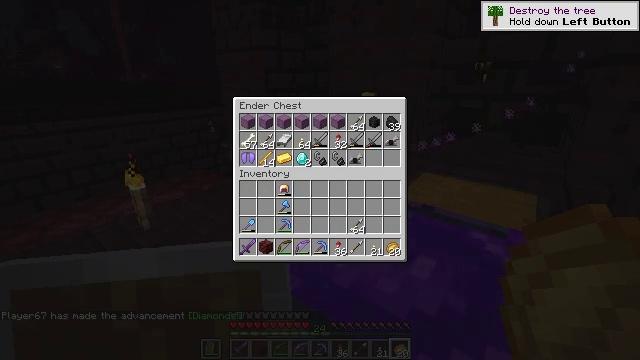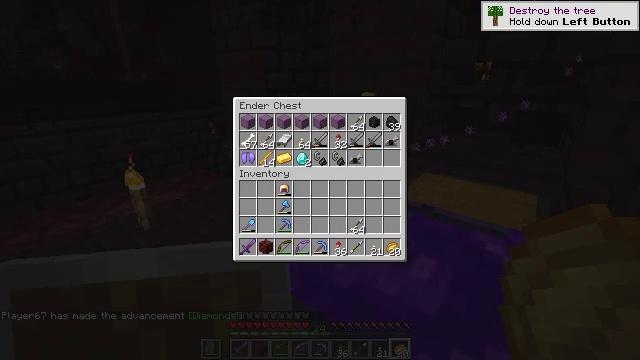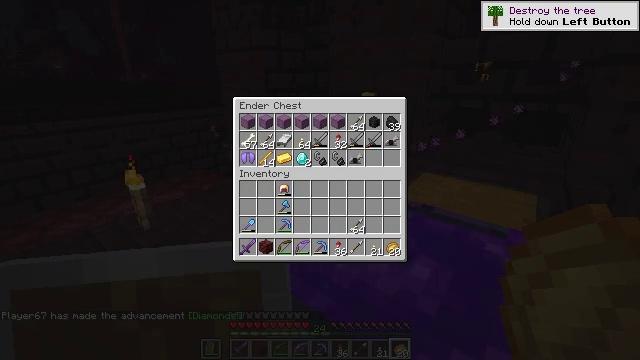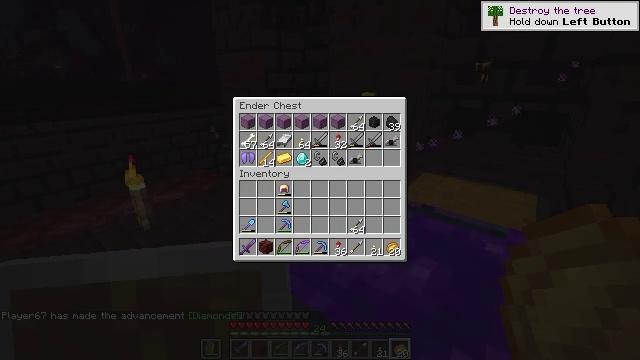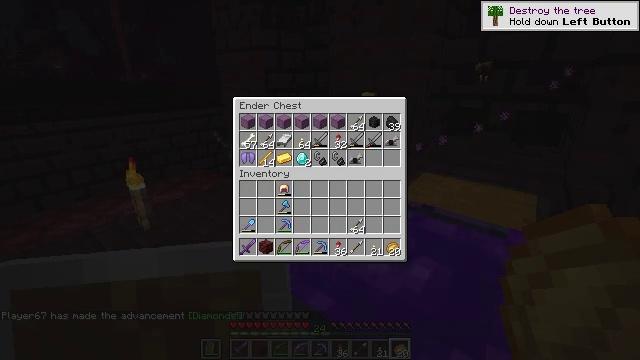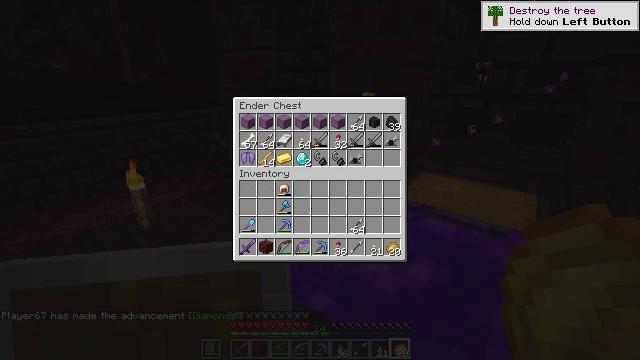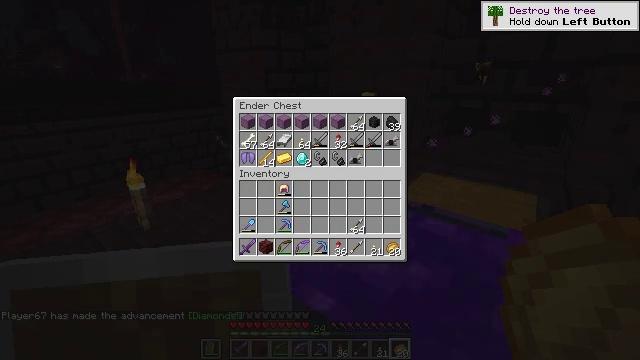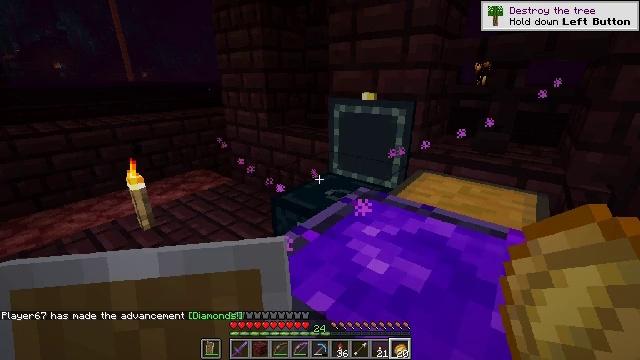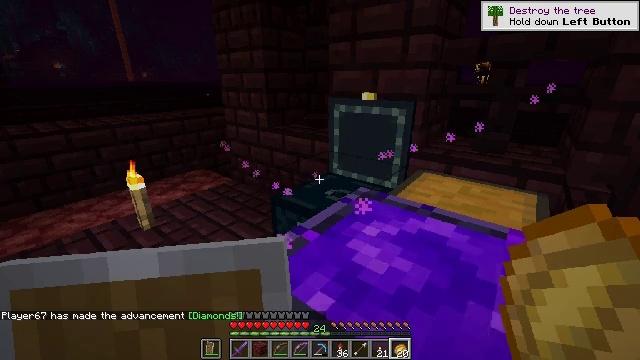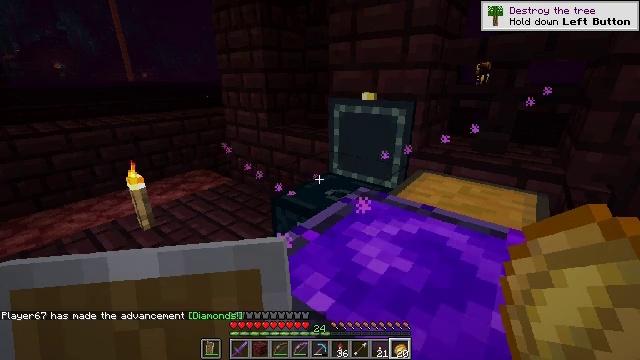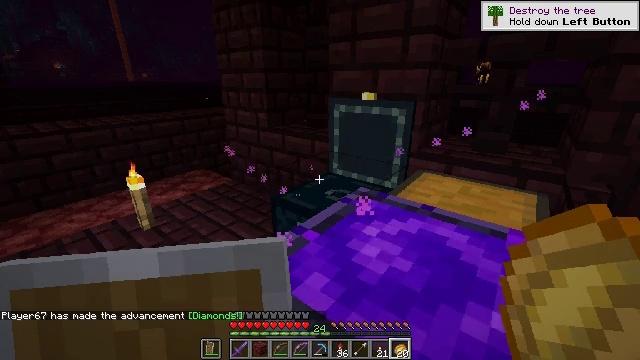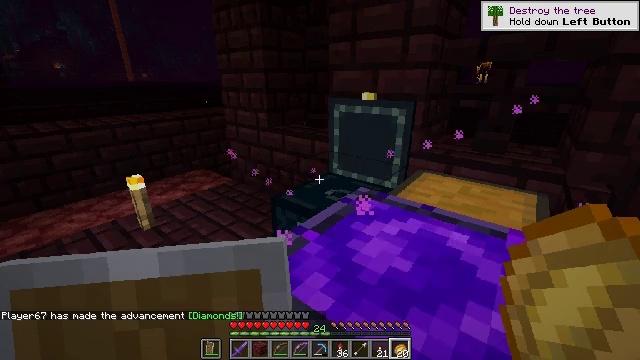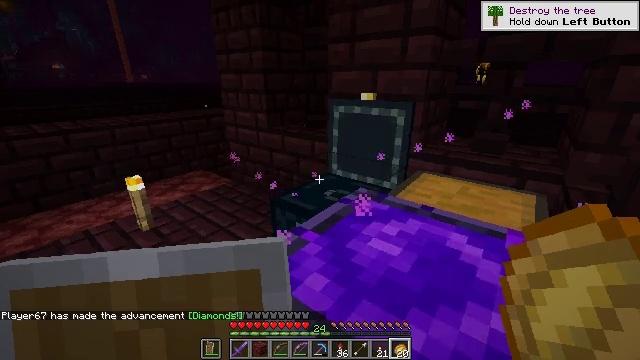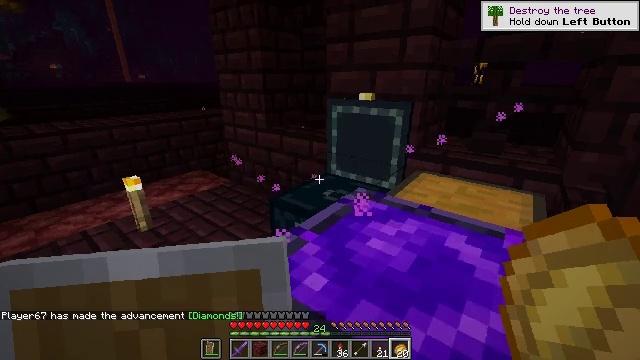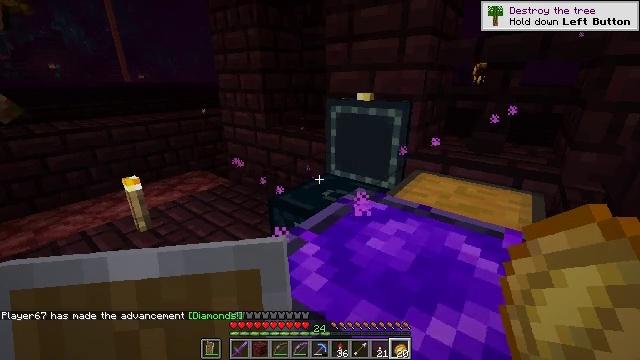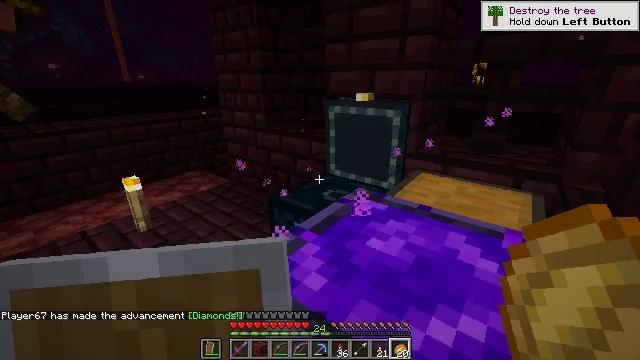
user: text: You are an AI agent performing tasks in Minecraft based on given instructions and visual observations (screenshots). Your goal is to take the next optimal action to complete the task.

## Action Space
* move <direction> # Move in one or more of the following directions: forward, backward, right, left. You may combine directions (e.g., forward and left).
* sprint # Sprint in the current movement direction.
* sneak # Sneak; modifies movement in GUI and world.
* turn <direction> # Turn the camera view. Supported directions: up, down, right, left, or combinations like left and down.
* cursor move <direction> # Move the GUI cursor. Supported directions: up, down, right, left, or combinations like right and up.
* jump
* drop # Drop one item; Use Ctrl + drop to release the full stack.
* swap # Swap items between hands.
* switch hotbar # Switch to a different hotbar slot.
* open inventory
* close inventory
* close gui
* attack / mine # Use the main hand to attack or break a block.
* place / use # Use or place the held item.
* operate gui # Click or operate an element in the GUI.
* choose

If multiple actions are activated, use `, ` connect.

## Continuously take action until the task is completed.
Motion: motion action
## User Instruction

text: Put out the fire.
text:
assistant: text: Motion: no_op
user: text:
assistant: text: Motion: no_op
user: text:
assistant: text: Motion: no_op
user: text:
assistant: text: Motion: no_op
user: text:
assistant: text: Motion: no_op
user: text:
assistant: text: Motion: no_op
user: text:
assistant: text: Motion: close inventory
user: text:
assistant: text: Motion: close inventory
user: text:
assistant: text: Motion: close inventory
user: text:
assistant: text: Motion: no_op
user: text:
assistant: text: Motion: no_op
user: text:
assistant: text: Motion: no_op
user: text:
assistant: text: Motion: no_op
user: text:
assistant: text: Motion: no_op
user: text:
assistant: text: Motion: no_op
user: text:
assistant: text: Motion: no_op
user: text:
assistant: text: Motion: use / place
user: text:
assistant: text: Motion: use / place
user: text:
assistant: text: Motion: use / place
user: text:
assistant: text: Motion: no_op
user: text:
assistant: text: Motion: no_op
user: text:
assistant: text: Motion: open gui
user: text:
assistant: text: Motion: no_op
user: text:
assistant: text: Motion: no_op
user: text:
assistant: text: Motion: close gui
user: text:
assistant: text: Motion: open inventory
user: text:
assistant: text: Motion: open inventory
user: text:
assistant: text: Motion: no_op
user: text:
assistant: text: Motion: no_op
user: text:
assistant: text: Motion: turn left